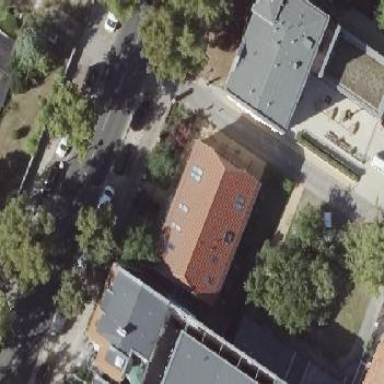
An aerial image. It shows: Red-roofed apartment building with community center.